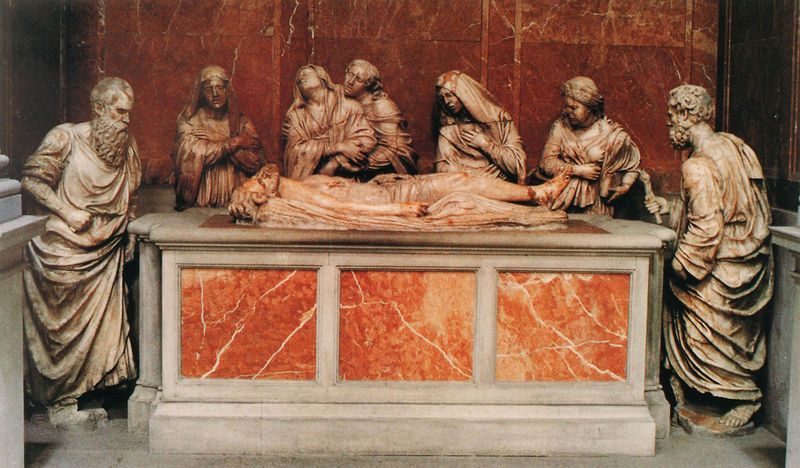
Titel: Grablegung
Künstler: Marti Diez De Liatzasolo
Standort: Terrassa, Sant Esperit (EU - E - Katalonien)
Schlagwörter: gruppe, mann, nackt, weiß, frauen, frau, marmor, männer, rot, bart, bibel, geschichte, leiche, tod, trauer, kirche, innen, kontrast, skulptur, umarmung, liegen, figuren, sarg, christus, grab, jesus, wunden, wundmal, schmerz, jünger, maria, aufgebahrt, beweinung, fackel, grablegung, marien, grabmal, sarkophag, ausstattung, aufbahrung, grabdenkmal, fakel, grabd, matmor, bibelk